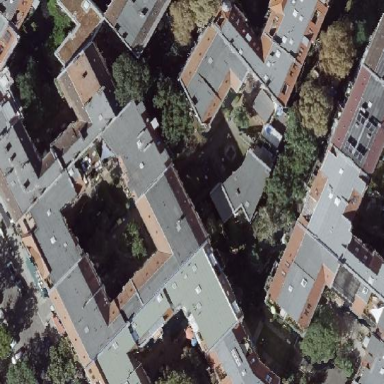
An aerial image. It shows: Unique apartment building with double saltbox roof shape.